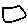
Label: square